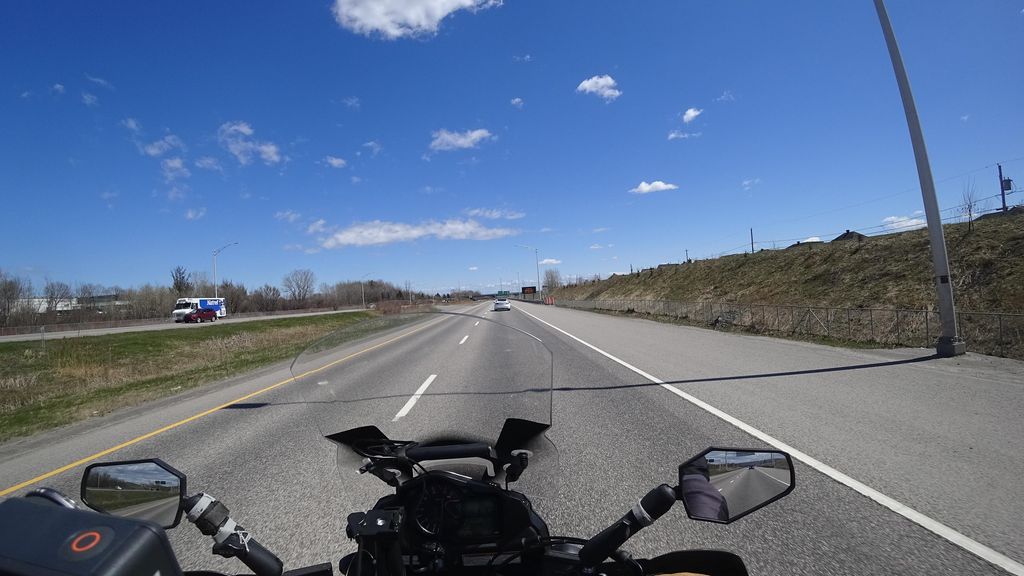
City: quebec_city